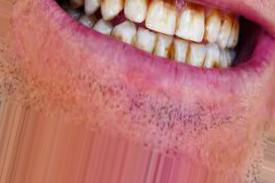
Condition: Tooth Discoloration